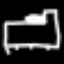
Label: bed